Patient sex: F
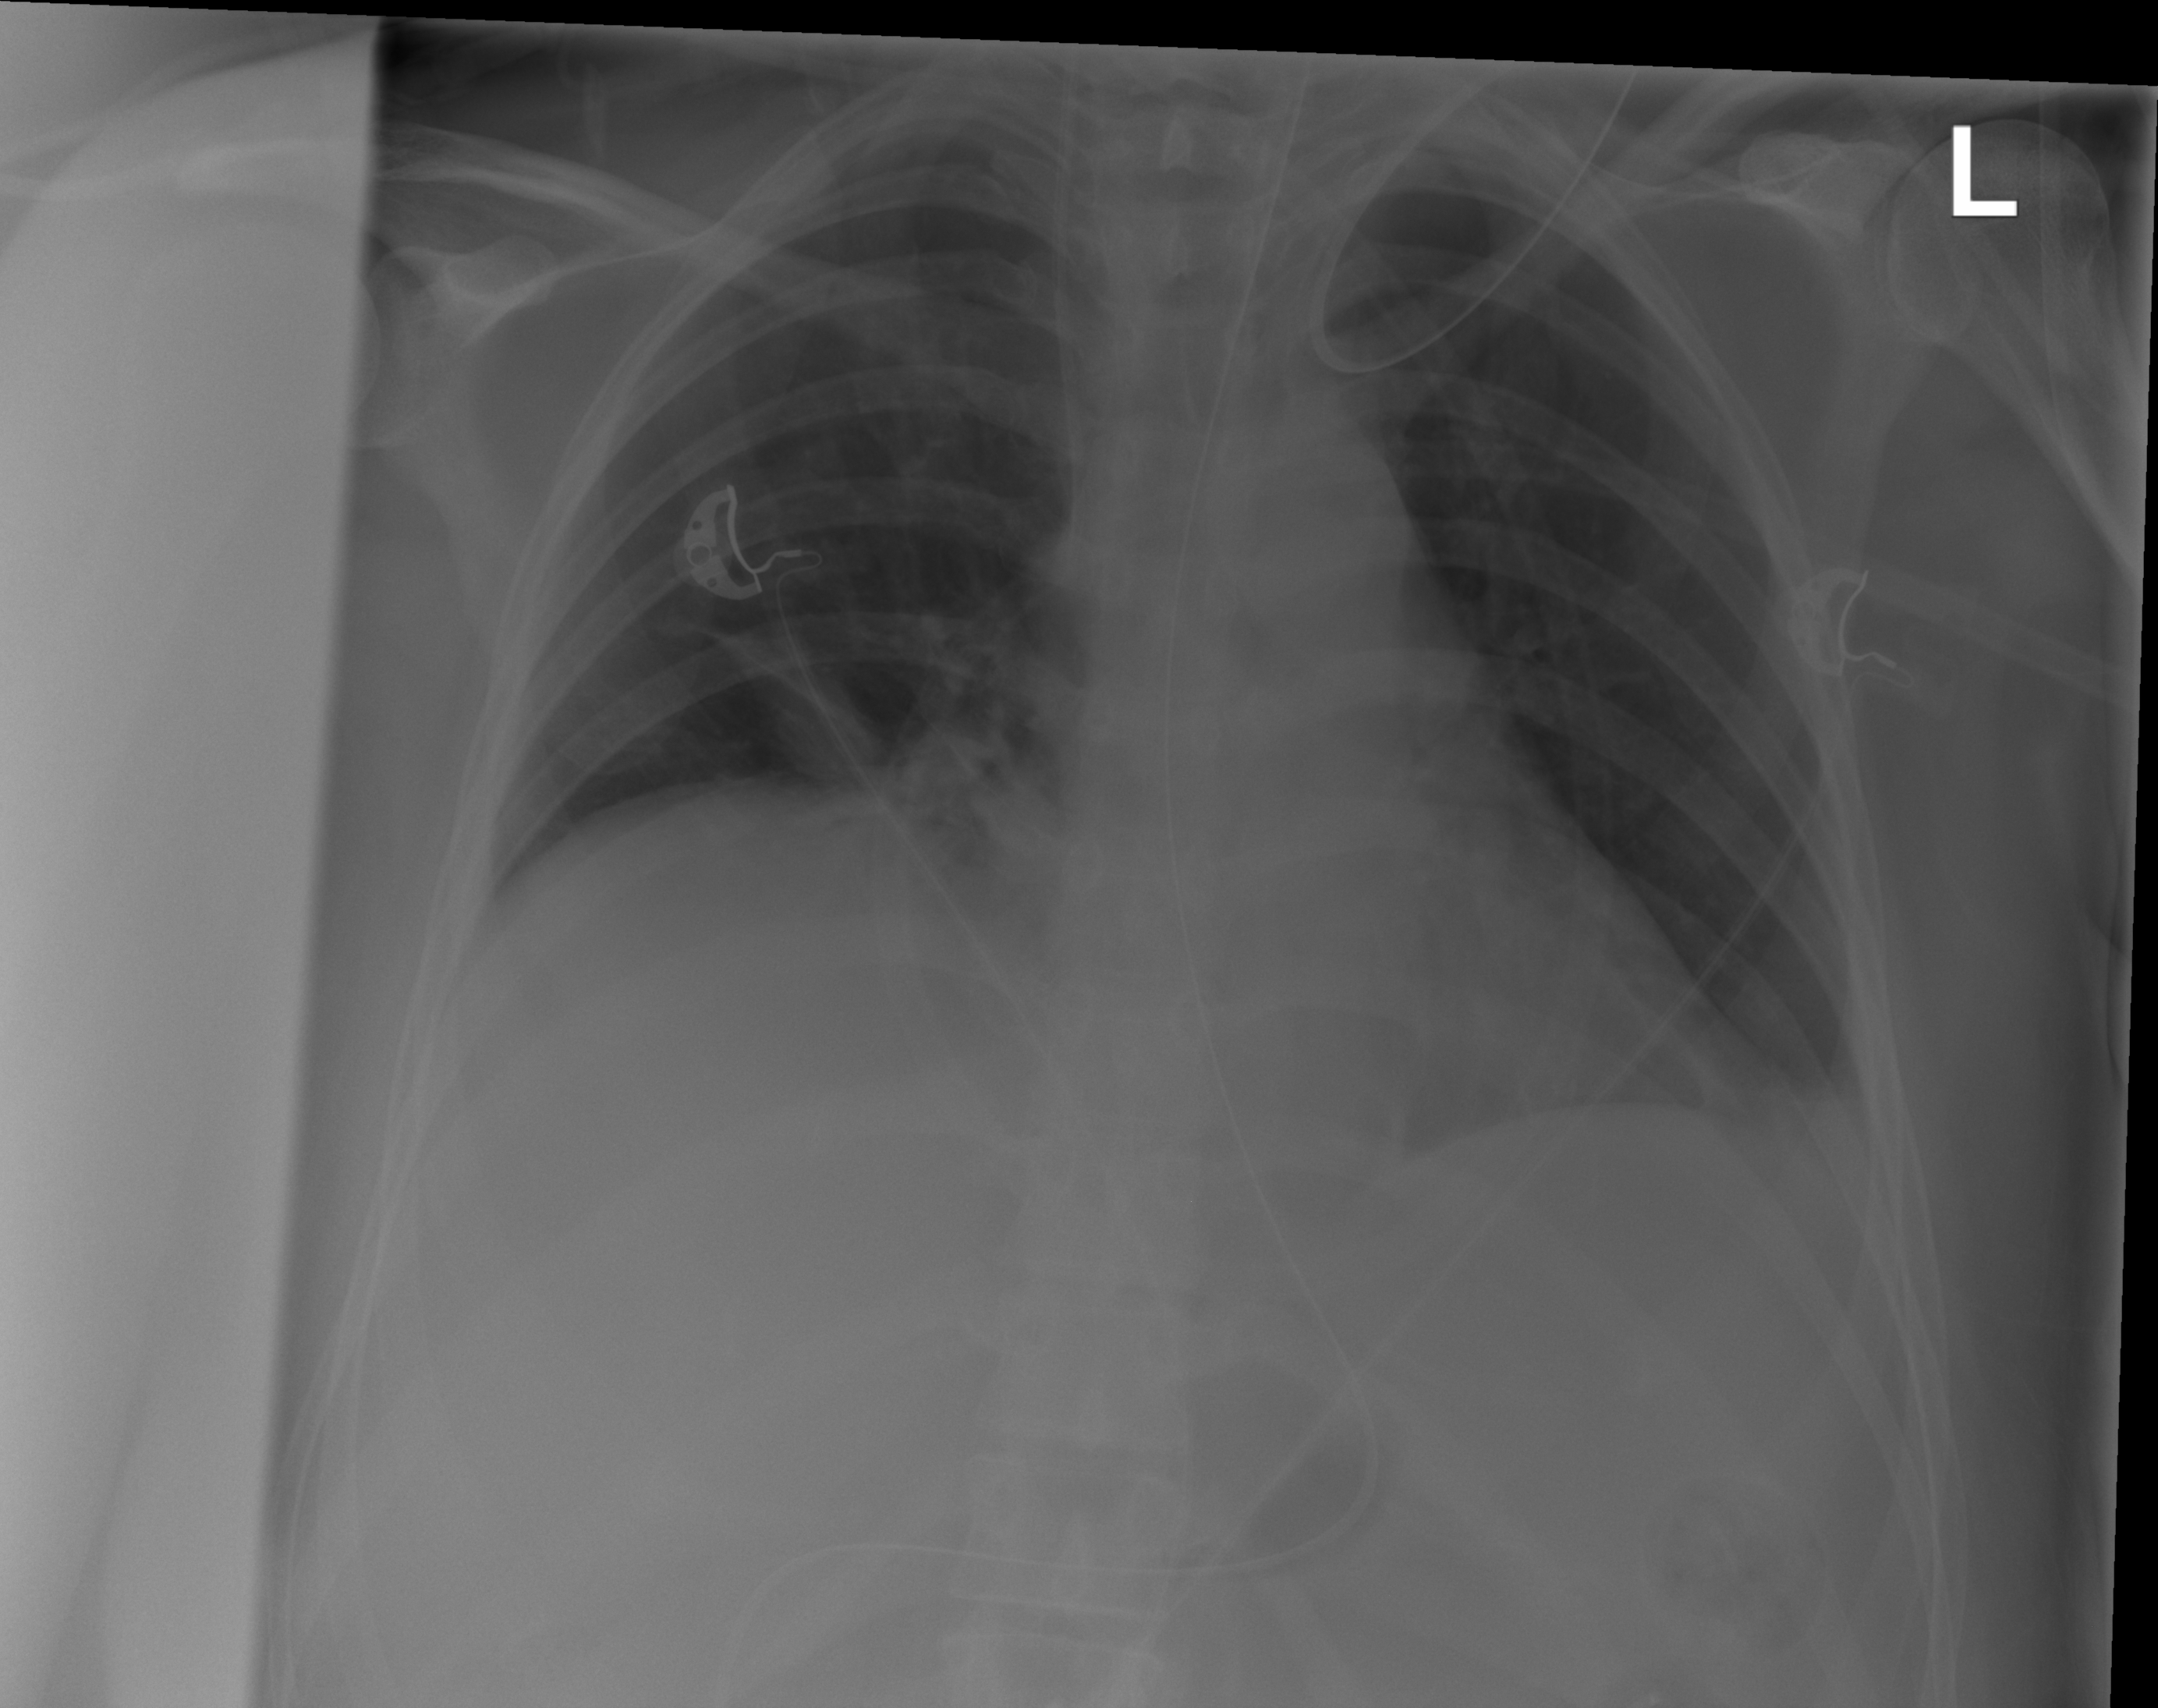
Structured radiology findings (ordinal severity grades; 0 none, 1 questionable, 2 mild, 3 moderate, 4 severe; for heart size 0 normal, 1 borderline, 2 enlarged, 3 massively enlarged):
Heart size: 0
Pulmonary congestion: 0
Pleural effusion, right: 2
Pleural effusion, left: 0
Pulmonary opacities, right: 0
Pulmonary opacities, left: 0
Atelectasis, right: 2
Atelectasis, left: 0